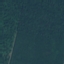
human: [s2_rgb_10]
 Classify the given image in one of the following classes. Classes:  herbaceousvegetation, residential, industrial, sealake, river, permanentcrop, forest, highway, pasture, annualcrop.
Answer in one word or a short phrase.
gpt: Forest